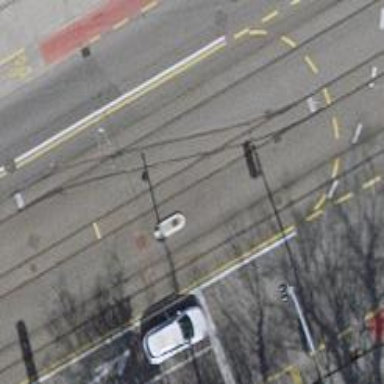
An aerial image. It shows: Tram railway line with electrified contact line.